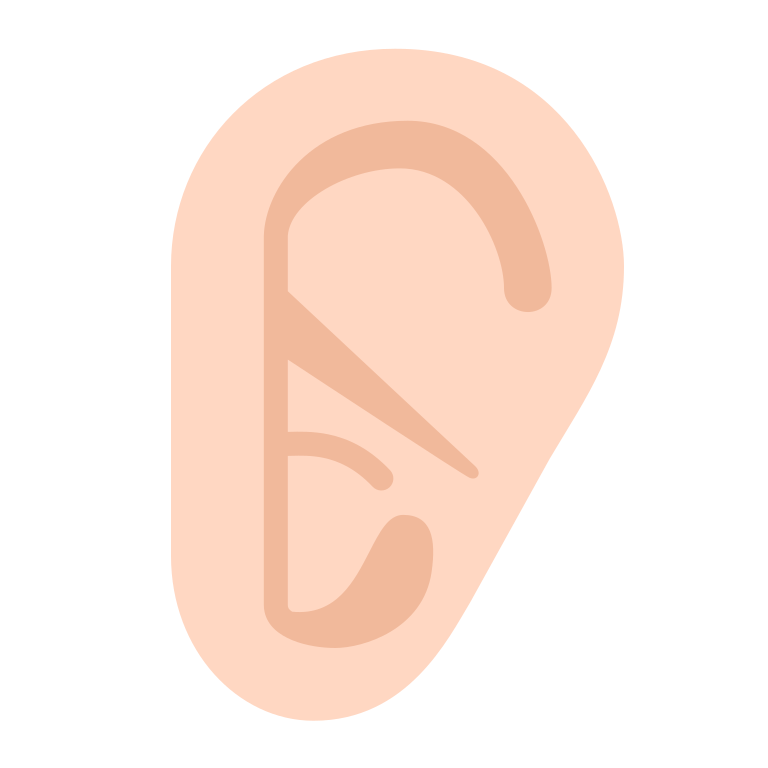
ear flat light